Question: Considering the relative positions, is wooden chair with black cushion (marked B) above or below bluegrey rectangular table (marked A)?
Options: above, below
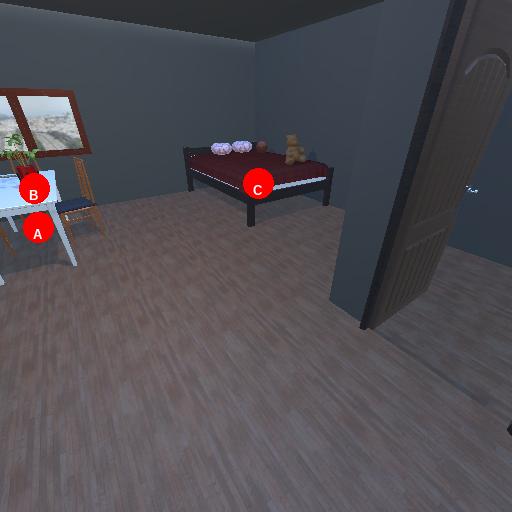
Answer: above